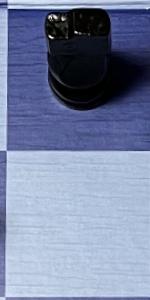
Label: Empty